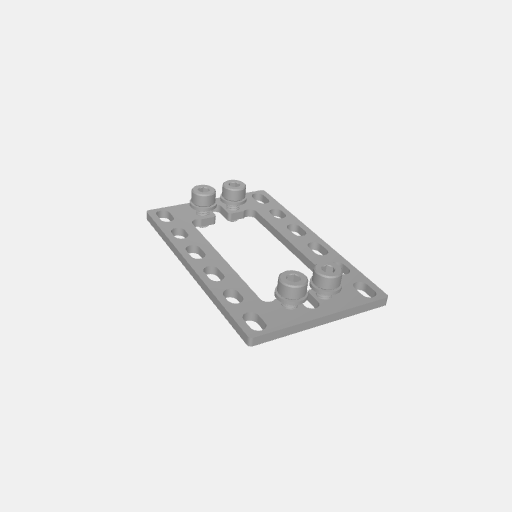
Part: ServoPatternPlate1801